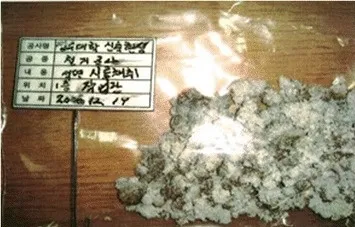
Asbestos sampling before demolition.
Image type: medical_photograph (other_medical_photograph)